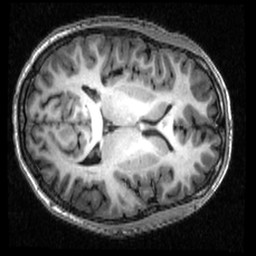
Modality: T1w
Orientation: axial
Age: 18
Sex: male